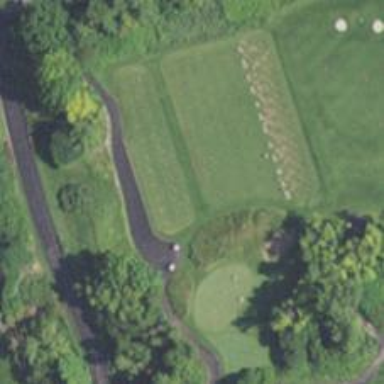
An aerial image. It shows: Grass area designated as golf tee.